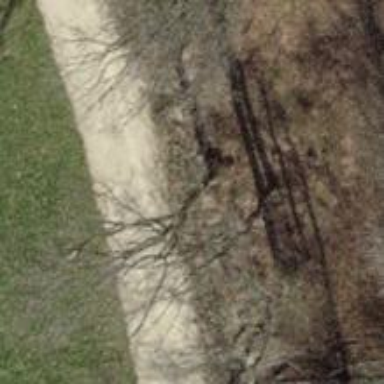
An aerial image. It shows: Bench.